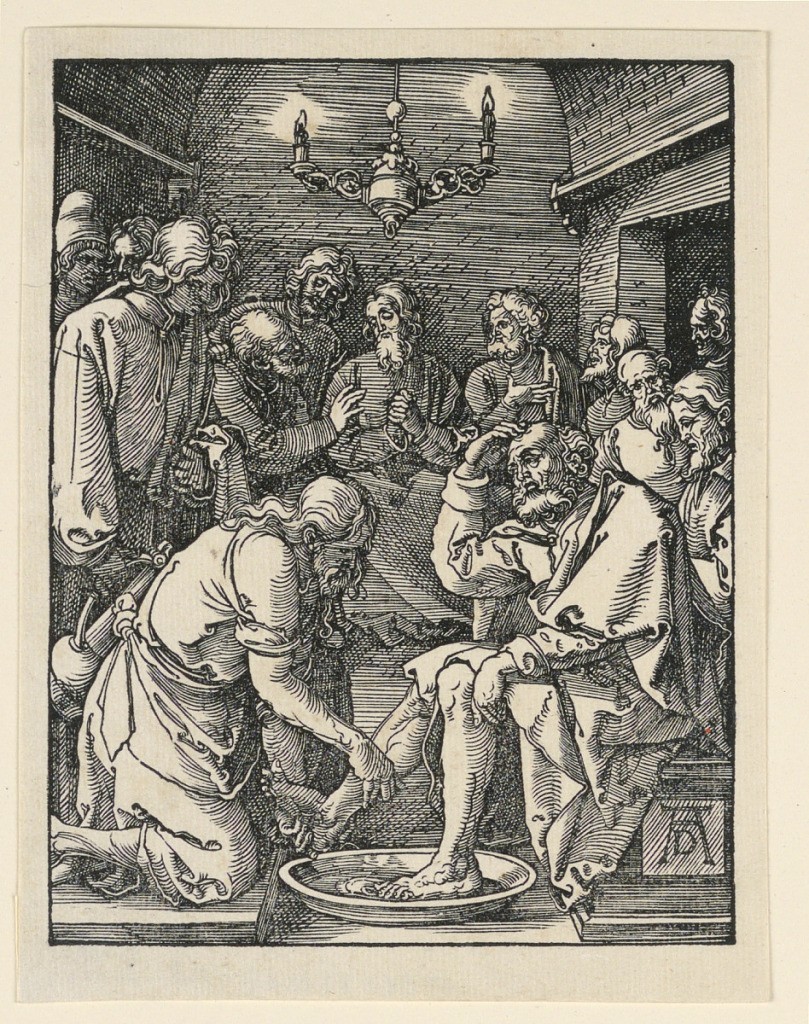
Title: Christ Washing the Feet, from The Little Passion Series
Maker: Albrecht Dürer, German, 1471–1528
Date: ca. 1509–1511
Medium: Woodcut on paper
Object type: Print
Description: Interior, seen by candlelight. Christ, kneeling at left in the foreground, washes the feet of one of his disciples. Other disciples are in the background. Monogram of Dürer, lower right.